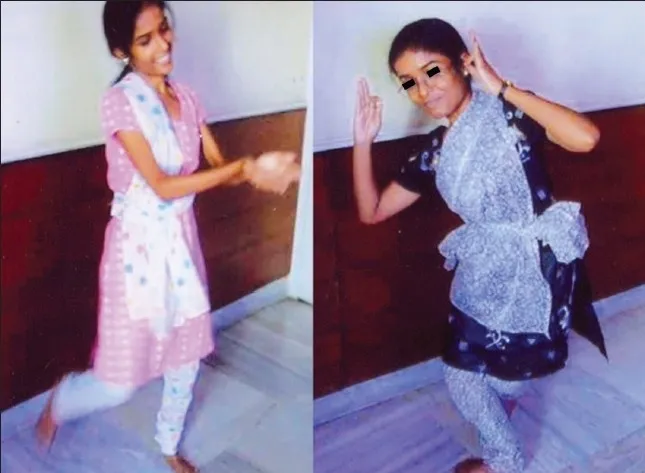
Photograph of the twins in 2008 in a dance sequence.
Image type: medical_photograph (skin_photograph)